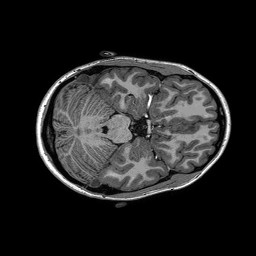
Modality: T1w
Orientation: coronal
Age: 27
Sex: female